Question: Now I'll little explain my purpose:
I have the following selection
'''
SELECT id, way_id, node_id, sort
FROM Relations
WHERE (way_id = 107187465)
'''
but the rows 16999 and 17001 have similar values in field . How can I except one of them?

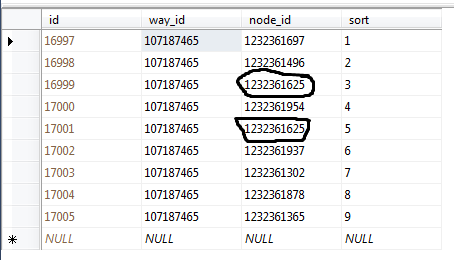
Answer: This untested query gives you the one with the highest Id.
'''
SELECT R1.id,
R1.way_id,
R1.node_id,
R1.sort
FROM Relations R1
WHERE R1.way_id = 107187465
AND R1.id = (SELECT MAX(R2.id) FROM Relations R2
WHERE R1.node_id = R2.node_id)
'''